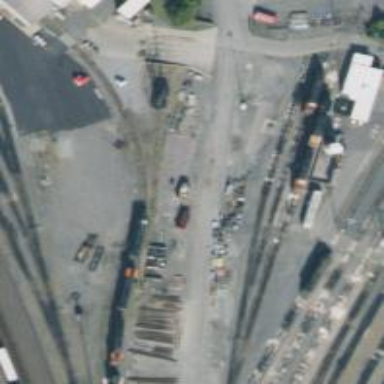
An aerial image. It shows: Railway yard in service.